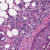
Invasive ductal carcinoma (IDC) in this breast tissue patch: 0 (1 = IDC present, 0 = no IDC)